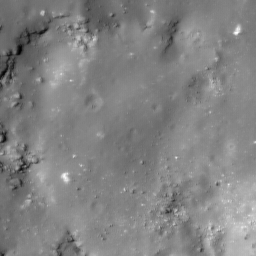
Host type: background_regolith
Lunar coordinates: latitude nan, longitude nan